Question: I've created a 'combobox' in my WPF project and applied the following style:
'''
<Style TargetType="ComboBox">
<Setter Property="Background" Value="#005578"/>
<Setter Property="Foreground" Value="White" />
<Setter Property="FontSize" Value="14"/>
</Style>
<Style TargetType="ComboBoxItem">
<Setter Property="Background" Value="#005578"/>
<Setter Property="Foreground" Value="White" />
<Setter Property="Height" Value="40"/>
<Style.Triggers>
<Trigger Property="ComboBoxItem.IsMouseOver" Value="True">
<Setter Property="Background" Value="#96A51E"></Setter>
</Trigger>
</Style.Triggers>
</Style>
'''
When the combobox is "closed" it shall display the selected item in #005578 (dark blue).
When the combox is "opened" it shall display all items in #005578 and the item the mouse cursor is pointing at in #96A51E (yellow)
Unfortunately, the mouseover color is a darker shade of blue (darker than #05578) instead of yellow as you can see here:
[
Why is it like that?
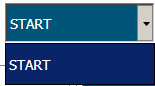
Answer: The reason you have this problem is because you're changing the style but not the template. That does a mouseover effect itself.
You would need to replace that with a more suitable one.
I'm using win 10 and if I extract the template for comboboxitem I see:
'''
<ControlTemplate x:Key="ComboBoxItemControlTemplate1" TargetType="{x:Type ComboBoxItem}">
<Border x:Name="Bd" BorderBrush="{TemplateBinding BorderBrush}" BorderThickness="{TemplateBinding BorderThickness}" Background="{TemplateBinding Background}" Padding="{TemplateBinding Padding}" SnapsToDevicePixels="True">
<ContentPresenter ContentTemplate="{TemplateBinding ContentTemplate}" Content="{TemplateBinding Content}" ContentStringFormat="{TemplateBinding ContentStringFormat}" HorizontalAlignment="{TemplateBinding HorizontalContentAlignment}" SnapsToDevicePixels="{TemplateBinding SnapsToDevicePixels}" VerticalAlignment="{TemplateBinding VerticalContentAlignment}"/>
</Border>
<ControlTemplate.Triggers>
<Trigger Property="IsEnabled" Value="False">
<Setter Property="TextElement.Foreground" TargetName="Bd" Value="{DynamicResource {x:Static SystemColors.GrayTextBrushKey}}"/>
</Trigger>
<MultiTrigger>
<MultiTrigger.Conditions>
<Condition Property="IsSelected" Value="False"/>
<Condition Property="IsMouseOver" Value="True"/>
<Condition Property="IsKeyboardFocused" Value="False"/>
</MultiTrigger.Conditions>
<Setter Property="Background" TargetName="Bd" Value="#1F26A0DA"/>
<Setter Property="BorderBrush" TargetName="Bd" Value="#A826A0DA"/>
</MultiTrigger>
<MultiTrigger>
<MultiTrigger.Conditions>
<Condition Property="IsSelected" Value="True"/>
<Condition Property="IsMouseOver" Value="False"/>
<Condition Property="IsKeyboardFocused" Value="True"/>
</MultiTrigger.Conditions>
<Setter Property="Background" TargetName="Bd" Value="#3D26A0DA"/>
<Setter Property="BorderBrush" TargetName="Bd" Value="#FF26A0DA"/>
</MultiTrigger>
<MultiTrigger>
<MultiTrigger.Conditions>
<Condition Property="IsSelected" Value="True"/>
<Condition Property="IsMouseOver" Value="True"/>
</MultiTrigger.Conditions>
<Setter Property="Background" TargetName="Bd" Value="#2E0080FF"/>
<Setter Property="BorderBrush" TargetName="Bd" Value="#99006CD9"/>
</MultiTrigger>
<MultiTrigger>
<MultiTrigger.Conditions>
<Condition Property="IsSelected" Value="True"/>
<Condition Property="IsMouseOver" Value="False"/>
<Condition Property="IsKeyboardFocused" Value="False"/>
</MultiTrigger.Conditions>
<Setter Property="Background" TargetName="Bd" Value="#3DDADADA"/>
<Setter Property="BorderBrush" TargetName="Bd" Value="#FFDADADA"/>
</MultiTrigger>
<MultiTrigger>
<MultiTrigger.Conditions>
<Condition Property="IsSelected" Value="False"/>
<Condition Property="IsMouseOver" Value="False"/>
<Condition Property="IsKeyboardFocused" Value="True"/>
</MultiTrigger.Conditions>
<Setter Property="BorderBrush" TargetName="Bd" Value="#FF26A0DA"/>
</MultiTrigger>
<MultiTrigger>
<MultiTrigger.Conditions>
<Condition Property="IsSelected" Value="False"/>
<Condition Property="IsMouseOver" Value="True"/>
<Condition Property="IsKeyboardFocused" Value="True"/>
</MultiTrigger.Conditions>
<Setter Property="Background" TargetName="Bd" Value="#5426A0DA"/>
<Setter Property="BorderBrush" TargetName="Bd" Value="#FF26A0DA"/>
</MultiTrigger>
</ControlTemplate.Triggers>
</ControlTemplate>
'''
You would need to consider how this is to work when the item is selected, not selected etc.